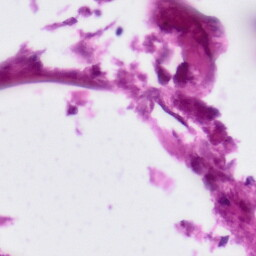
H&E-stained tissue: Tonsil